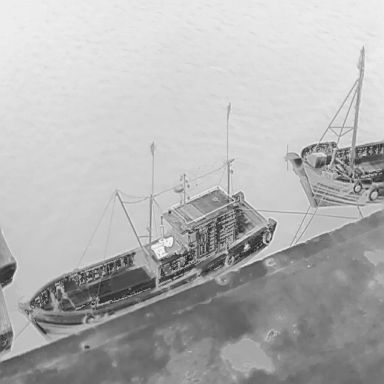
There are two bulk_carriers in the infrared image.